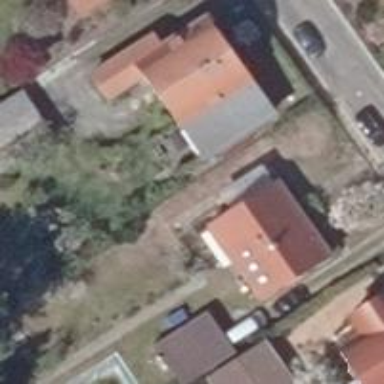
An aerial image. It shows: Detached building with red roof made of roof tiles.